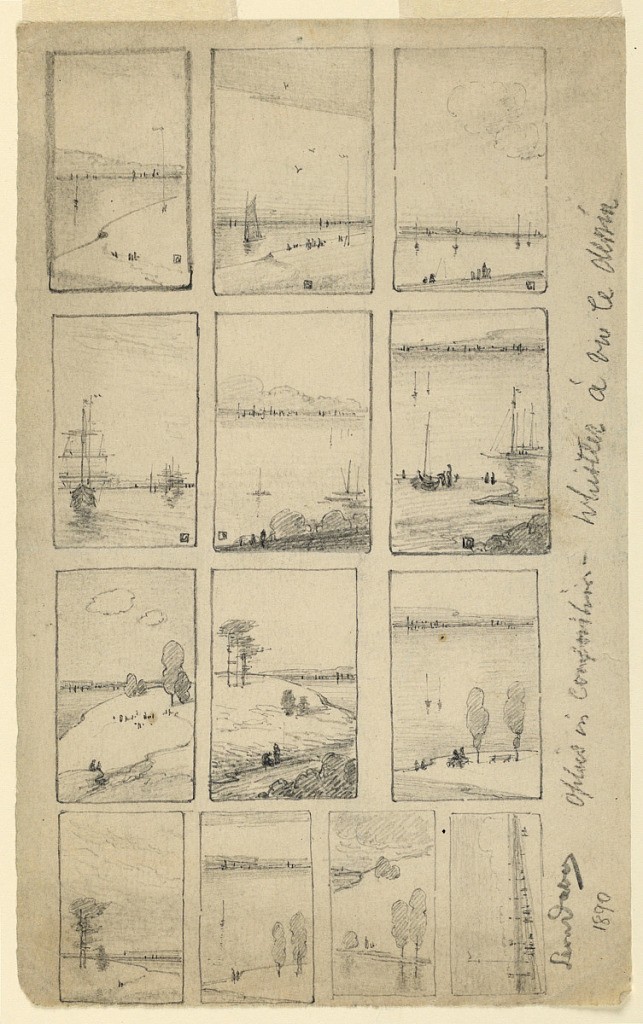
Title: Thirteen Landscape Studies (Optics in Composition)
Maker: Leon Dabo, American, 1868–1960
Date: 1890
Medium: Graphite on paper
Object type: Drawing
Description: Thirteen small scenes of boats and open landscapes, each framed.